Question: I wrote some code to get data from Firebase, but it shows some errors. I will explain the errors below and attach a picture.

'onStart()' in 'com.abdullrahman.eng.myapp.FriendsFragment' clashes with 'onStart()' in 'android.app.Fragment'; attempting to assign weaker access privileges ('protected'); was 'public'
Method does not override method from its superclass
Can anyone solve these problems and help me?
The code:
'''
@Override
protected void onStart() {
super.onStart();
FirebaseRecyclerAdapter<Friends, FriendsViewHolder> firebaseRecyclerAdapter = new FirebaseRecyclerAdapter<Friends, FriendsViewHolder>(
Friends.class,
R.layout.users_single_layout,
FriendsViewHolder.class,
mUsersDatabase
) {
@Override
protected void populateViewHolder(FriendsViewHolder friendsViewHolder, Friends friends, int position) {
friendsViewHolder.setDisplayName(friends.getName());
friendsViewHolder.setUserStatus(friends.getStatus());
friendsViewHolder.setUserImage(friends.getThumb_image(), mMainView.getContext());
final String user_id = getRef(position).getKey();
friendsViewHolder.mView.setOnClickListener(new View.OnClickListener() {
@Override
public void onClick(View view) {
Intent profileIntent = new Intent(getActivity(), UserProfile.class);
profileIntent.putExtra("user_id", user_id);
startActivity(profileIntent);
}
});
}
};
mUsersList.setAdapter(firebaseRecyclerAdapter);
}
'''
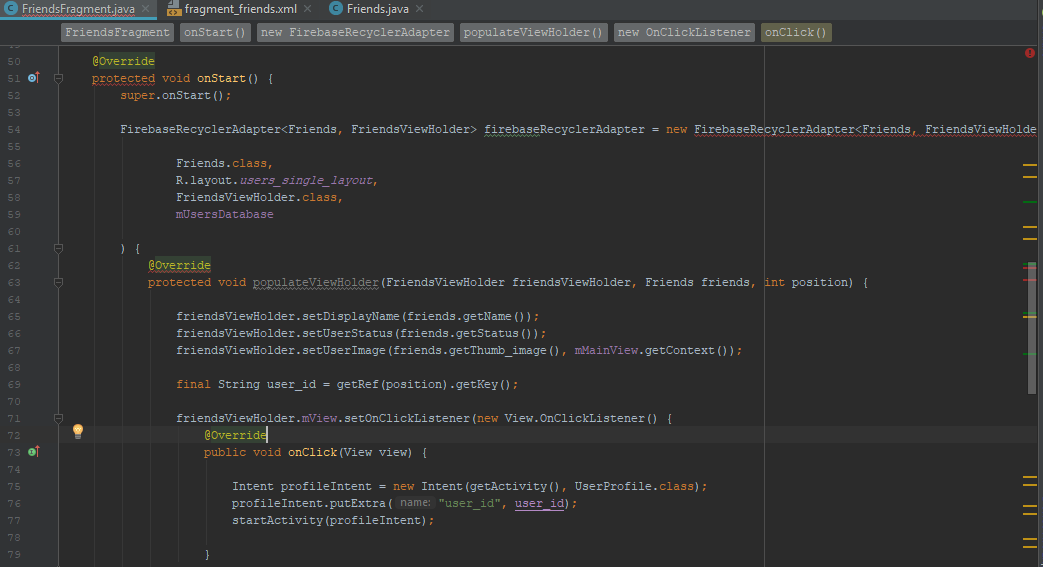
Answer: Errors do say a lot about the problem you have.
The first error is caused by 'protected' access modifier on the onStart() method, while it should be 'public'.
It should be
'''
@Override
public void onStart() {
super.onStart();
// rest of the code
}
'''
instead of
'''
@Override
protected void onStart() {
super.onStart();
// rest of the code
}
'''
You can find some more information about the error reason in <URL>.
The second problem is related to the definition of FirebaseRecyclerAdapter. Looks like there is no method like
'''
protected void populateViewHolder(FriendsViewHolder friendsViewHolder, Friends friends, int position).
'''
I'd suggest checking docs/sources of this class to get info about how the override method should look for the version of Firebase you are using in your project.
Also, as I can see you are using IntelliJ IDEA or some similar IDE, so you can use <URL>.